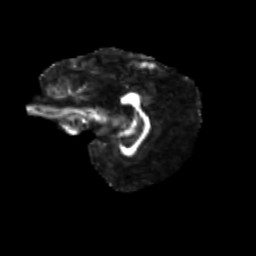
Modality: FA
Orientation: sagittal
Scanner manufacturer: siemens
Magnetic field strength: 3 T
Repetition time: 9.2 s
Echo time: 0.084 s